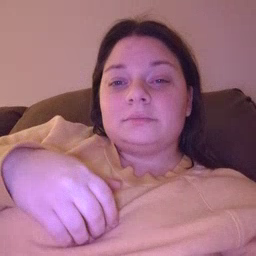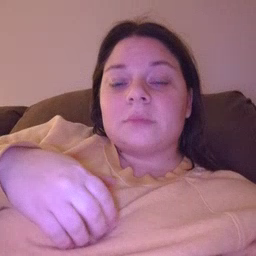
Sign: pizza